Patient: sex M, age 79
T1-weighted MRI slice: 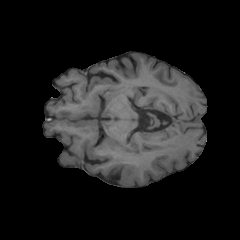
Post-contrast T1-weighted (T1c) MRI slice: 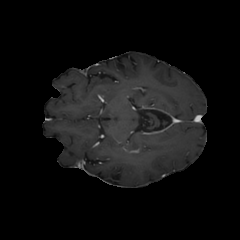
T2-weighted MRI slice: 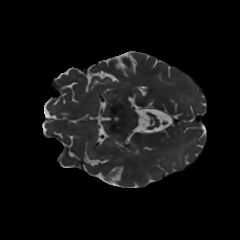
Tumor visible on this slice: yes
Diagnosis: Glioblastoma, IDH-wildtype
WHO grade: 4